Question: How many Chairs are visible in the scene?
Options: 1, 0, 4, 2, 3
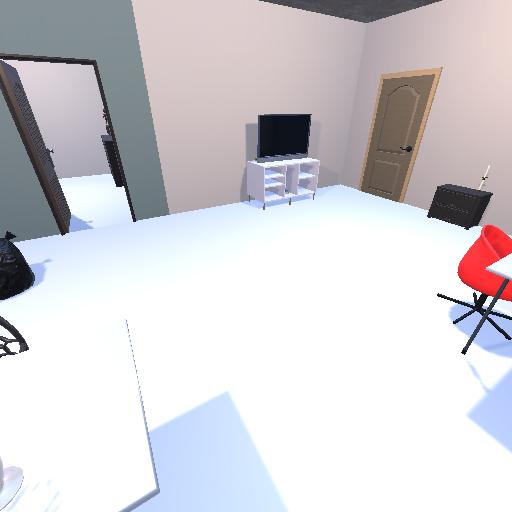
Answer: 1